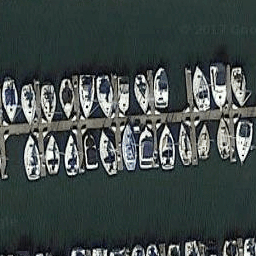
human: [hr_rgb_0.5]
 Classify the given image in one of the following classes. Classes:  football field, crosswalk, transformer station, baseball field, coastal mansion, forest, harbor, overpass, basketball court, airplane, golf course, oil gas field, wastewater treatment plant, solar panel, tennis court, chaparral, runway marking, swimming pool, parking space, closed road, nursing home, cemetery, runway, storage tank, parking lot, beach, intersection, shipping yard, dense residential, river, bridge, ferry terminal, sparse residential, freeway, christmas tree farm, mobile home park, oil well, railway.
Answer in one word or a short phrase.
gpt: harbor